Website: crate-barrel
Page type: billing-address
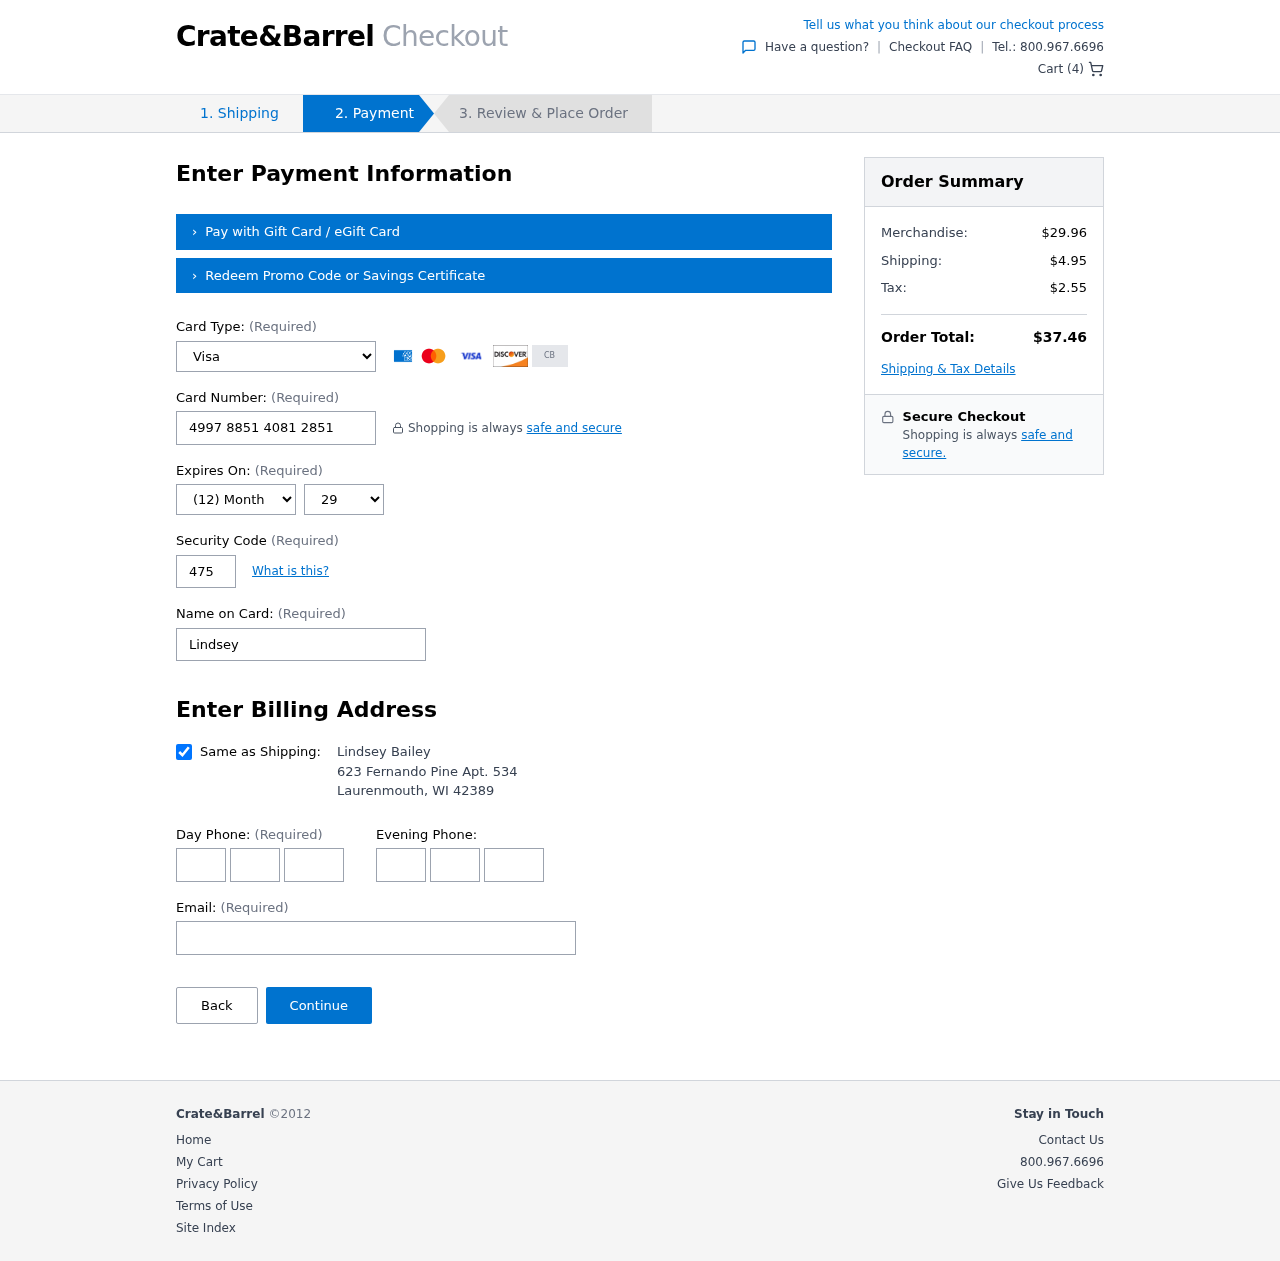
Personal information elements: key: PII_CARD_CVV
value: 475
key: PII_CARD_EXPIRY_MONTH
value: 12
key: PII_CARD_EXPIRY_YEAR
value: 29
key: PII_CARD_NUMBER
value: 4997 8851 4081 2851
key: PII_CARD_TYPE
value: Visa
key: PII_CITY
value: Laurenmouth
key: PII_EMAIL
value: lindseybailey@gmail.com
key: PII_FULLNAME
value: Lindsey Bailey
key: PII_PHONE_ALT_AREA
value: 469
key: PII_PHONE_ALT_PREFIX
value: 762
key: PII_PHONE_ALT_SUFFIX
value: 8792
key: PII_PHONE_AREA
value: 567
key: PII_PHONE_PREFIX
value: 357
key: PII_PHONE_SUFFIX
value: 8630
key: PII_POSTCODE
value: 42389
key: PII_STATE_ABBR
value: WI
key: PII_STREET
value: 623 Fernando Pine Apt. 534
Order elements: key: ORDER_NUM_ITEMS
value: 4
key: ORDER_SUBTOTAL
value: $29.96
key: ORDER_SHIPPING_COST
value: $4.95
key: ORDER_TAX
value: $2.55
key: ORDER_TOTAL
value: $37.46